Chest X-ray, PA view. Patient: 67 years old, sex F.
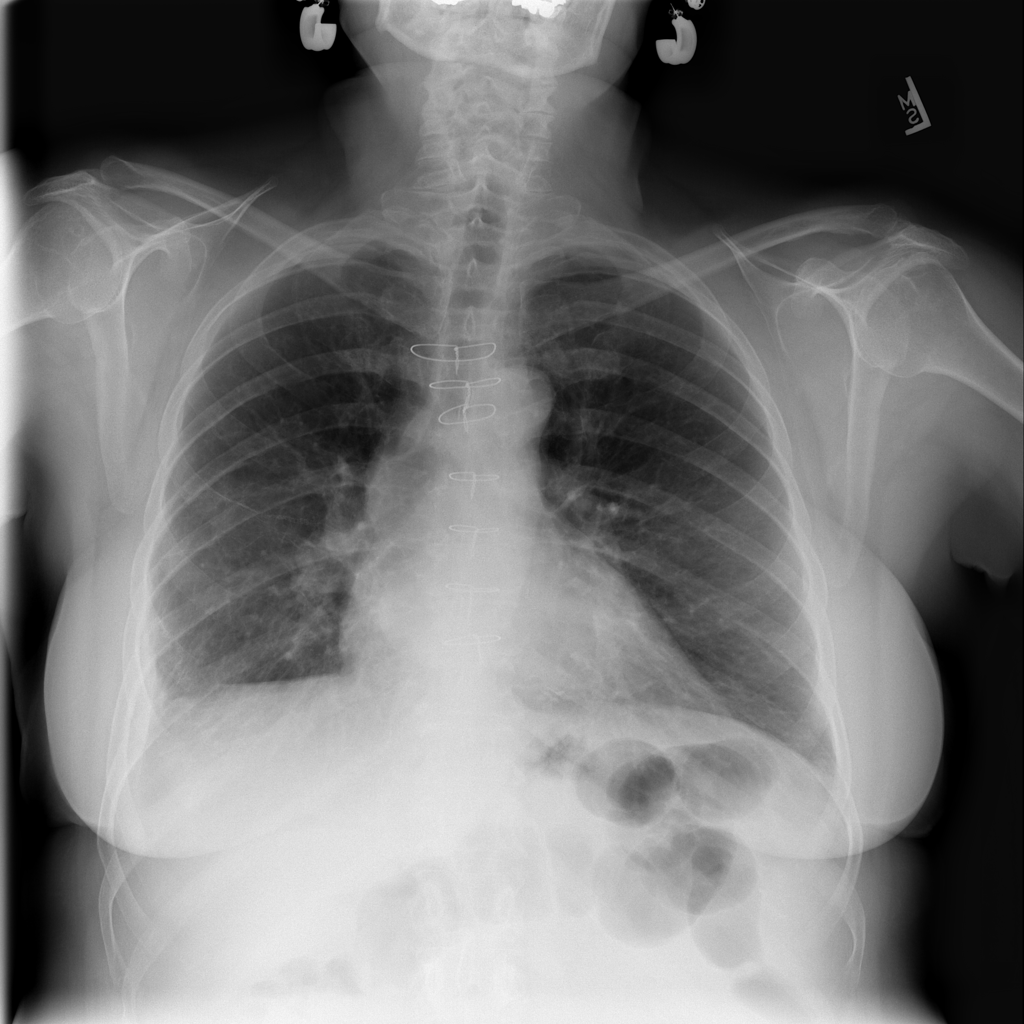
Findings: No Finding